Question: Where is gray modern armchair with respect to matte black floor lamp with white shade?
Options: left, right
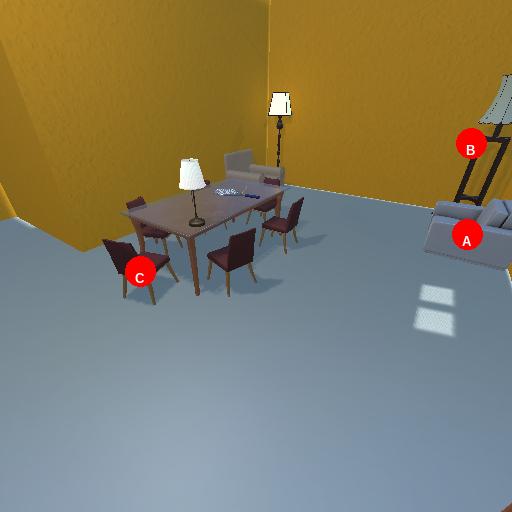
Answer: left